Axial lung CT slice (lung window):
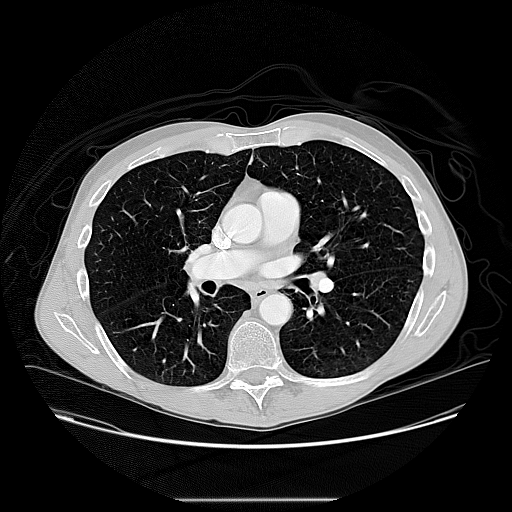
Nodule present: no